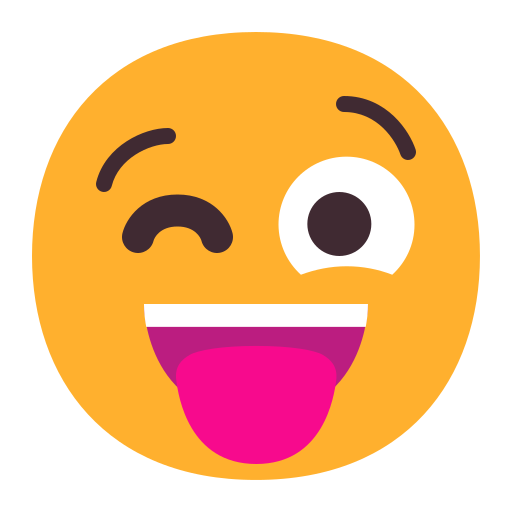
winking face with tongue flat